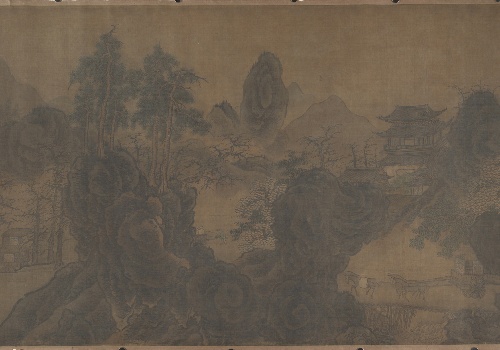
Title: 明/清  佚名   舊傳郭煕   關山行旅圖    卷|Traveling amid Mountains
Artist: Unidentified artist|Guo Xi
Artist bio: |Chinese, ca. 1000–ca. 1090
Date: possibly 17th century
Object type: Handscroll
Classification: Paintings
Medium: Handscroll; ink and color on silk
Culture: China
Period: Ming (1368–1644) or Qing dynasty (1644–1911)
Dimensions: 19 3/8 in. × 19 ft. 1 1/2 in. (49.2 cm)
Department: Asian Art
Credit line: John Stewart Kennedy Fund, 1913
Accession year: 1913
Repository: Metropolitan Museum of Art, New York, NY
Tags: Carts|Horses|Mountains|Landscapes